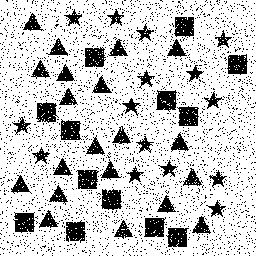
Squares: 13
Triangles: 20
Stars: 15
Total shapes: 48